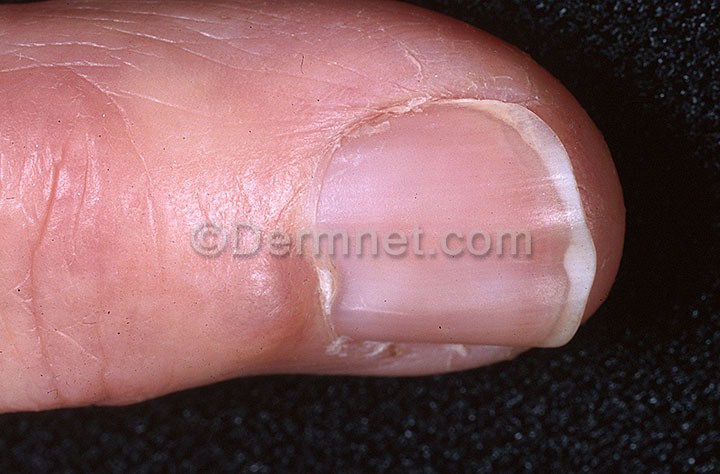
Disease: Nail Fungus and other Nail Disease